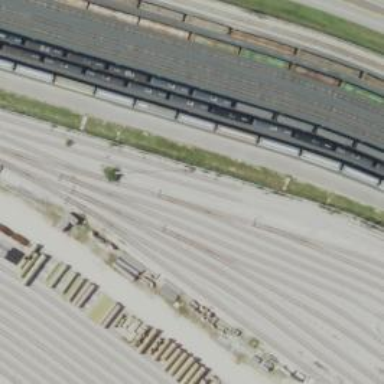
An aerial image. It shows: Railway spur service.